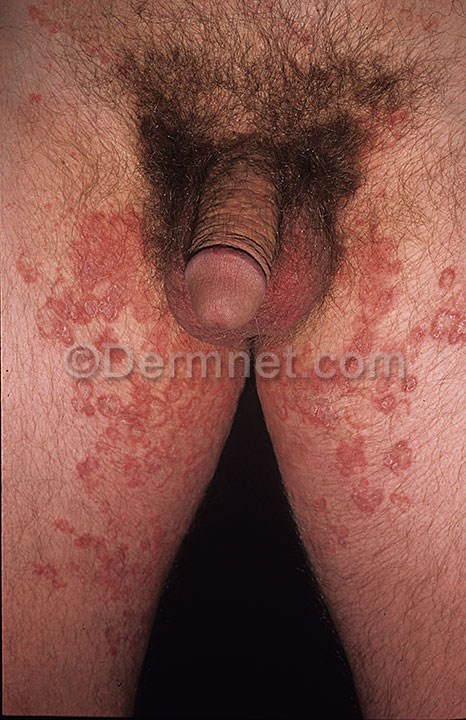
Disease: Tinea Ringworm Candidiasis and other Fungal Infections